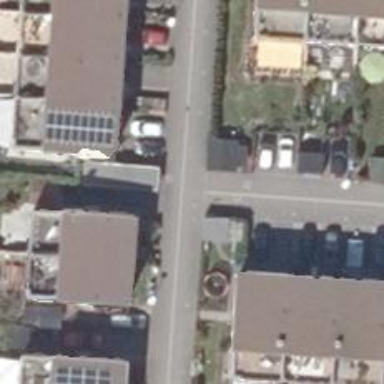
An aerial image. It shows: Living street.